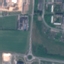
Land use / land cover class: Highway